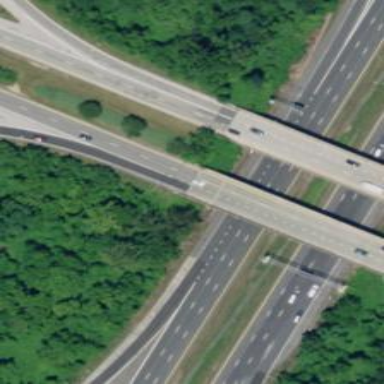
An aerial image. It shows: Motorway junction.